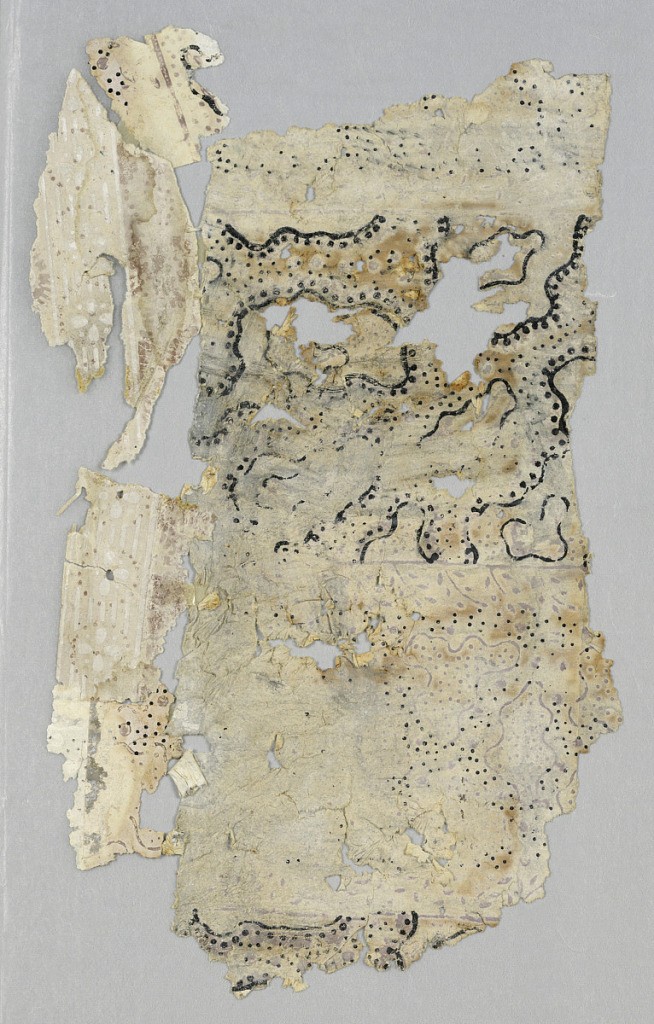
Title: Sidewall - fragment
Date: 1820–50
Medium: Block-printed on joined sheets
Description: Stripes of alternating predominantly black & white amoeba shapes with scalloped dots, fragmentary stripe of vertical series of tiny leafy sprigs.